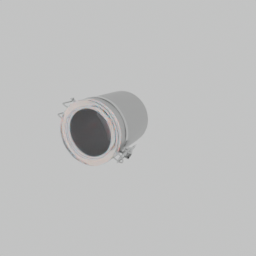
Label: tools